Question: New to Pandas, I downloaded some public COVID data and I am now trying to fill 'NaN' values. My dataframe looks like that:

Now I am trying to fill the 'NaN' values in the 'new_cases' column. At first I added the mean of the column to those values using :
'''
df['new_cases'] = df['new_cases'].fillna(value=df.new_cases.mean().astype(int), inplace=True)
'''
However, there is different country, weeks so after thinking about it, the mean is not really informative.
What I would like to do is to take the average of the week before and following week of the same country. This would makes way more sense but I don't know how it can be done.
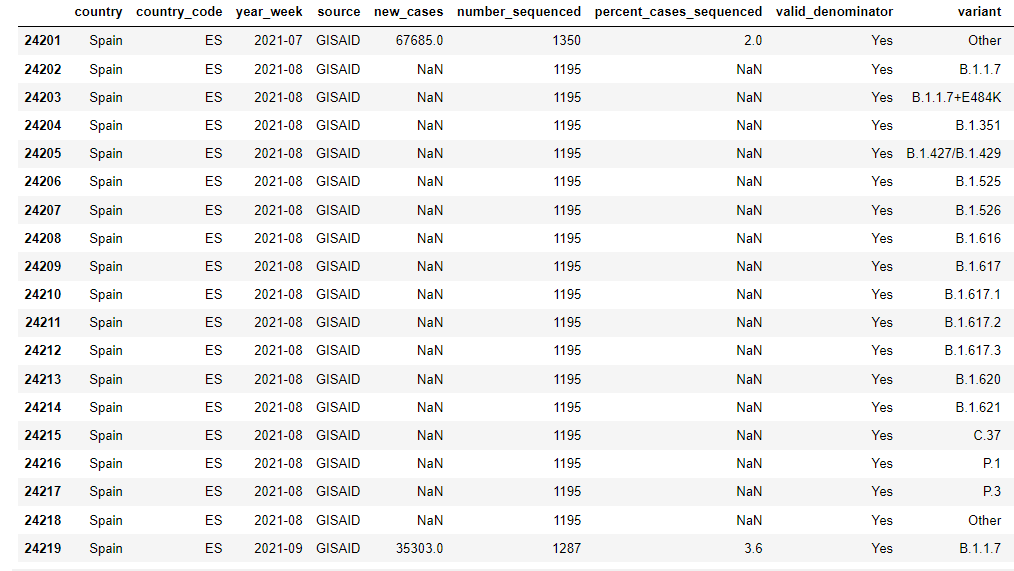
Answer: I think this is what you are looking for. As you say, you want to replace 'nan' by the average of previous and next 'new_cases' values, by country and week. So, your data looks like this:
'''
index country country_code year_week source new_cases number_sequenced 0 0 Austria AT 2020-40 GISAID 5152.0 4
1 1 Austria AT 2020-40 GISAID 5152.0 4
2 2 Austria AT 2020-40 GISAID 5152.0 4
3 3 Austria AT 2020-40 GISAID 5152.0 4
4 4 Austria AT 2020-40 GISAID 5152.0 4
5 5 Austria AT 2020-40 GISAID 5152.0 4
6 6 Austria AT 2020-40 GISAID 5152.0 4
7 7 Austria AT 2020-40 GISAID 5152.0 4
8 8 Austria AT 2020-40 GISAID 5152.0 4
9 9 Austria AT 2020-40 GISAID 5152.0 4
percent_cases_sequenced valid_denominator variant 0 0.1 Yes B.1.1.7
1 0.1 Yes B.1.1.7+E484K
2 0.1 Yes B.1.351
3 0.1 Yes B.1.427/B.1.429
4 0.1 Yes B.1.525
5 0.1 Yes B.1.526
6 0.1 Yes B.1.616
7 0.1 Yes B.1.617
8 0.1 Yes B.1.617.1
9 0.1 Yes B.1.617.2
number_detections_variant percent_variant
0 0 0.0
1 0 0.0
2 0 0.0
3 0 0.0
4 0 0.0
5 0 0.0
6 0 0.0
7 0 0.0
8 0 0.0
9 0 0.0
'''
Just to know waht to look for, I checked where the 'nan' are located:
'''
df_null = df[df['new_cases'].isna()]
df_null
'''
which is:
'''
country country_code year_week source new_cases number_sequenced 24202 Spain ES 2021-08 GISAID NaN 1195
24203 Spain ES 2021-08 GISAID NaN 1195
24204 Spain ES 2021-08 GISAID NaN 1195
24205 Spain ES 2021-08 GISAID NaN 1195
24206 Spain ES 2021-08 GISAID NaN 1195
24207 Spain ES 2021-08 GISAID NaN 1195
24208 Spain ES 2021-08 GISAID NaN 1195
24209 Spain ES 2021-08 GISAID NaN 1195
24210 Spain ES 2021-08 GISAID NaN 1195
24211 Spain ES 2021-08 GISAID NaN 1195
24212 Spain ES 2021-08 GISAID NaN 1195
24213 Spain ES 2021-08 GISAID NaN 1195
24214 Spain ES 2021-08 GISAID NaN 1195
24215 Spain ES 2021-08 GISAID NaN 1195
24216 Spain ES 2021-08 GISAID NaN 1195
24217 Spain ES 2021-08 GISAID NaN 1195
24218 Spain ES 2021-08 GISAID NaN 1195
24629 Spain ES 2021-08 TESSy NaN 998
24630 Spain ES 2021-08 TESSy NaN 998
24631 Spain ES 2021-08 TESSy NaN 998
24632 Spain ES 2021-08 TESSy NaN 998
24633 Spain ES 2021-08 TESSy NaN 998
24634 Spain ES 2021-08 TESSy NaN 998
percent_cases_sequenced valid_denominator variant 24202 NaN Yes B.1.1.7
24203 NaN Yes B.1.1.7+E484K
24204 NaN Yes B.1.351
24205 NaN Yes B.1.427/B.1.429
24206 NaN Yes B.1.525
24207 NaN Yes B.1.526
24208 NaN Yes B.1.616
24209 NaN Yes B.1.617
24210 NaN Yes B.1.617.1
24211 NaN Yes B.1.617.2
24212 NaN Yes B.1.617.3
24213 NaN Yes B.1.620
24214 NaN Yes B.1.621
24215 NaN Yes C.37
24216 NaN Yes P.1
24217 NaN Yes P.3
24218 NaN Yes Other
24629 NaN Yes B.1.1.7
24630 NaN Yes B.1.351
24631 NaN Yes B.1.525
24632 NaN Yes P.1
24633 NaN Yes UNK
24634 NaN Yes Other
number_detections_variant percent_variant
24202 703 58.8
24203 0 0.0
24204 10 0.8
24205 1 0.1
24206 2 0.2
24207 0 0.0
24208 0 0.0
24209 0 0.0
24210 0 0.0
24211 0 0.0
24212 0 0.0
24213 0 0.0
24214 0 0.0
24215 0 0.0
24216 2 0.2
24217 0 0.0
24218 477 39.9
24629 682 68.3
24630 4 0.4
24631 1 0.1
24632 2 0.2
24633 65 6.5
24634 244 24.4
'''
To fill those places you need to do the following thing:
'''
df2 = pd.concat([df.ffill(), df.bfill()]).groupby(['country','year_week']).mean()
'''
Which, for the data to fill gives:
'''
country year_week new_cases number_sequenced percent_cases_sequenced 1176 Spain 2020-40 65146.0 224.500000 0.340000
1177 Spain 2020-41 75556.0 216.800000 0.270000
1178 Spain 2020-42 85481.0 310.000000 0.323810
1179 Spain 2020-43 123871.0 195.736842 0.178947
1180 Spain 2020-44 142377.0 134.250000 0.085000
1181 Spain 2020-45 140521.0 171.200000 0.085000
1182 Spain 2020-46 115646.0 176.210526 0.178947
1183 Spain 2020-47 85752.0 170.700000 0.170000
1184 Spain 2020-48 65571.0 125.250000 0.185000
1185 Spain 2020-49 54141.0 295.105263 0.568421
1186 Spain 2020-50 49556.0 390.900000 0.755000
1187 Spain 2020-51 67365.0 485.300000 0.755000
1188 Spain 2020-52 60164.0 383.523810 0.638095
1189 Spain 2020-53 79431.0 629.150000 0.770000
1190 Spain 2021-01 152938.0 601.250000 0.400000
1191 Spain 2021-02 224669.0 966.095238 0.400000
1192 Spain 2021-03 256931.0 <PHONE> 0.561905
1193 Spain 2021-04 229423.0 <PHONE> 0.547826
1194 Spain 2021-05 166280.0 <PHONE> 0.842857
1195 Spain 2021-06 97201.0 <PHONE> 1.142857
1196 Spain 2021-07 67685.0 <PHONE> 1.866667
1197 Spain 2021-08 51494.0 <PHONE> 2.617391
1198 Spain 2021-09 35303.0 <PHONE> 3.440909
1199 Spain 2021-10 34092.0 <PHONE> 3.612500
1200 Spain 2021-11 33741.0 <PHONE> 3.404167
1201 Spain 2021-12 42022.0 <PHONE> 3.445833
1202 Spain 2021-13 40500.0 <PHONE> 3.475000
1203 Spain 2021-14 58931.0 <PHONE> 2.234615
1204 Spain 2021-15 58098.0 <PHONE> 2.673913
1205 Spain 2021-16 60115.0 <PHONE> 1.938462
1206 Spain 2021-17 51961.0 <PHONE> 2.440741
1207 Spain 2021-18 40962.0 <PHONE> 3.229630
1208 Spain 2021-19 34468.0 <PHONE> 3.457692
1209 Spain 2021-20 31660.0 <PHONE> 3.319231
1210 Spain 2021-21 30870.0 <PHONE> 3.550000
1211 Spain 2021-22 29133.0 <PHONE> 3.650000
1212 Spain 2021-23 34244.0 852.923077 2.476923
1213 Spain 2021-24 22884.0 727.461538 3.176923
1214 Spain 2021-25 27991.0 637.200000 2.284000
1215 Spain 2021-26 73833.0 475.384615 0.607692
1216 Spain 2021-27 104649.0 42.695652 0.026087
1217 Spain 2021-28 190726.0 0.300000 0.000000
number_detections_variant percent_variant
1176 14.400000 9.995000
1177 15.800000 10.000000
1178 19.000000 9.528571
1179 12.210526 10.526316
1180 9.050000 10.005000
1181 11.800000 9.995000
1182 10.736842 10.526316
1183 10.700000 9.995000
1184 8.850000 9.995000
1185 24.000000 10.526316
1186 33.000000 10.000000
1187 43.000000 10.000000
1188 39.238095 9.528571
1189 55.950000 10.000000
1190 58.550000 9.995000
1191 85.523810 9.523810
1192 117.571429 9.519048
1193 108.739130 8.700000
1194 117.428571 9.519048
1195 99.095238 9.528571
1196 105.904762 9.523810
1197 95.347826 8.691304
1198 104.863636 9.100000
1199 101.291667 8.341667
1200 99.583333 8.337500
1201 124.375000 8.329167
1202 122.000000 8.333333
1203 102.923077 7.696154
1204 133.739130 8.700000
1205 92.538462 7.696154
1206 91.851852 7.407407
1207 94.000000 7.411111
1208 88.346154 7.688462
1209 86.461538 7.692308
1210 88.807692 7.688462
1211 86.807692 7.684615
1212 68.615385 7.684615
1213 57.923077 7.692308
1214 55.800000 7.996000
1215 41.846154 7.688462
1216 4.565217 8.691304
1217 0.100000 6.445000
'''
After that, you can round these values:
'''
df2['new_cases'] = round(df2['new_cases'],0)
'''